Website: walmart
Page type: store-pickup
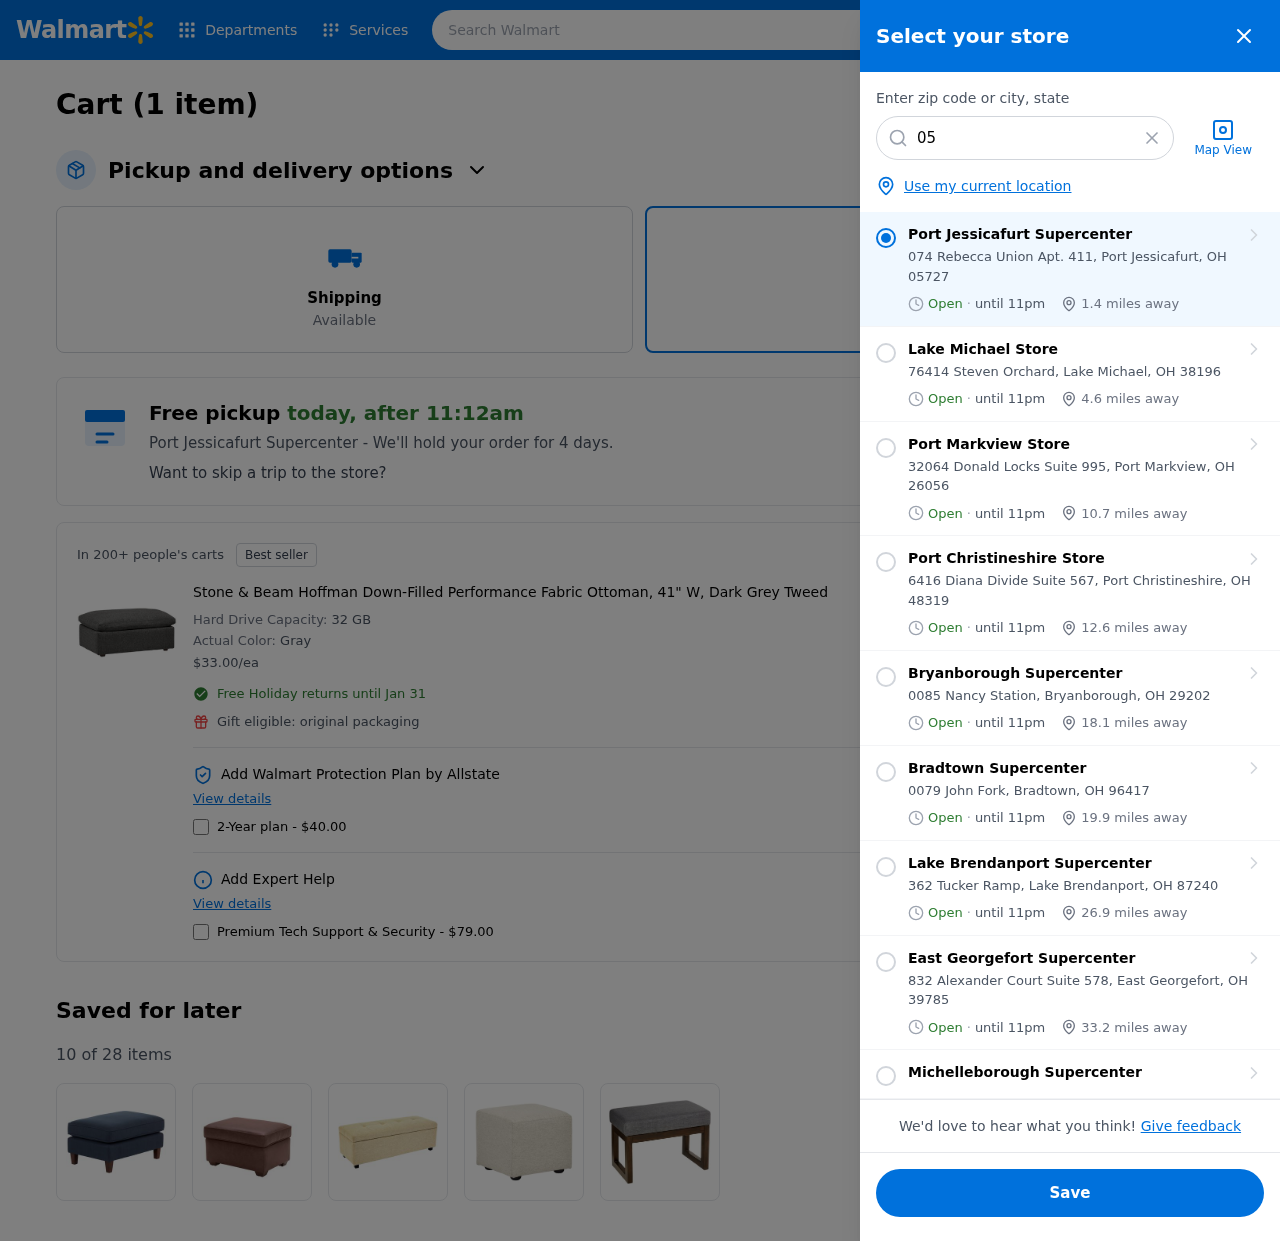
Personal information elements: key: PII_CITY
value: Port Jessicafurt
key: PII_CITY
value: Port Jessicafurt Supercenter
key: PII_CITY_STATE_ZIP
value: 074 Rebecca Union Apt. 411, Port Jessicafurt, OH 05727
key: PII_LOCATION1_CITY
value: Lake Michael Store
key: PII_LOCATION1_CITY_STATE_ZIP
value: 76414 Steven Orchard, Lake Michael, OH 38196
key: PII_LOCATION2_CITY
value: Port Markview Store
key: PII_LOCATION2_CITY_STATE_ZIP
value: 32064 Donald Locks Suite 995, Port Markview, OH 26056
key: PII_LOCATION3_CITY
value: Port Christineshire Store
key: PII_LOCATION3_CITY_STATE_ZIP
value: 6416 Diana Divide Suite 567, Port Christineshire, OH 48319
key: PII_LOCATION4_CITY
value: Bryanborough Supercenter
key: PII_LOCATION4_CITY_STATE_ZIP
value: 0085 Nancy Station, Bryanborough, OH 29202
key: PII_LOCATION5_CITY
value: Bradtown Supercenter
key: PII_LOCATION5_CITY_STATE_ZIP
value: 0079 John Fork, Bradtown, OH 96417
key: PII_LOCATION6_CITY
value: Lake Brendanport Supercenter
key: PII_LOCATION6_CITY_STATE_ZIP
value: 362 Tucker Ramp, Lake Brendanport, OH 87240
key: PII_LOCATION7_CITY
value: East Georgefort Supercenter
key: PII_LOCATION7_CITY_STATE_ZIP
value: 832 Alexander Court Suite 578, East Georgefort, OH 39785
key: PII_LOCATION8_CITY
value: Michelleborough Supercenter
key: PII_POSTCODE
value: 05727
Product elements: key: PRODUCT1_NAME
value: Stone & Beam Hoffman Down-Filled Performance Fabric Ottoman, 41" W, Dark Grey Tweed
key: PRODUCT1_PRICE
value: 33
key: PRODUCT1_DESC
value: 32 GB
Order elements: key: ORDER_NUM_ITEMS
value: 1
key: ORDER_NUM_ITEMS
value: Cart (1 item)
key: ORDER_DELIVERY_DATE
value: today, after 11:12am
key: ORDER_ITEM1_QUANTITY
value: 1
Search elements: key: HEADER_SEARCH
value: Search Walmart
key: SEARCH_LOCATION
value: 05727